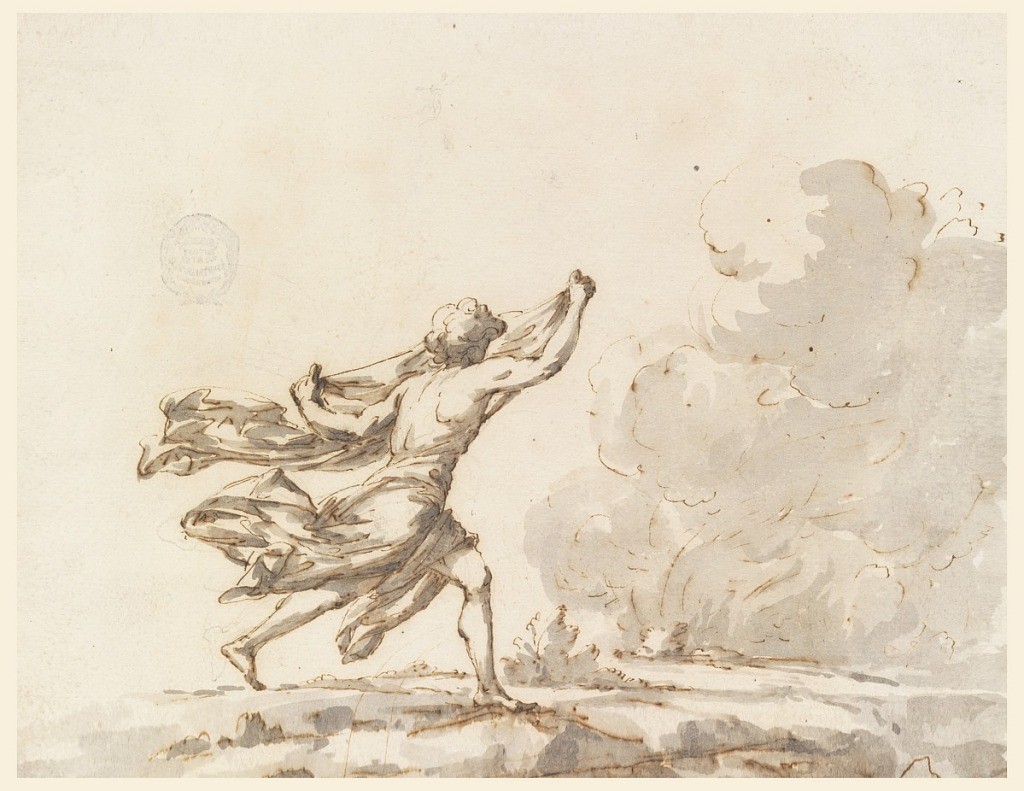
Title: A Young Man Running Toward a Fire
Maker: Filippo Marchionni, Italian, 1732–1805
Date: mid- 18th century
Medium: Pencil, pen, ink, gray watercolors on paper
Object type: Drawing
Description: A young man wearing a billowing cloth across his hips and holding a second between his hands, runs towards clouds of smoke on the right of the frame. His legs are depicted in profile while his upper body is shown from the rear.